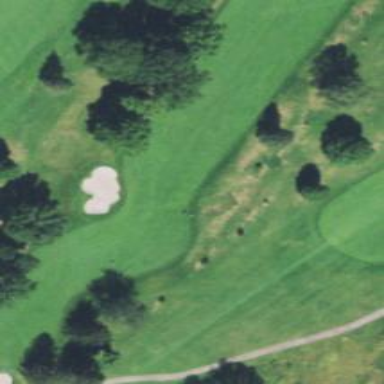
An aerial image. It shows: View of golf hole.